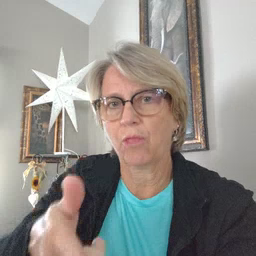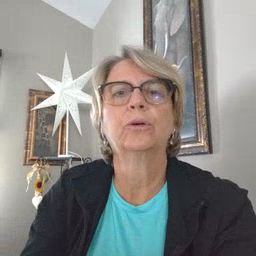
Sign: brother